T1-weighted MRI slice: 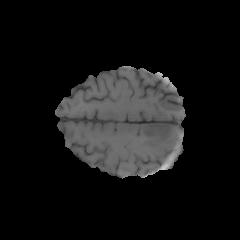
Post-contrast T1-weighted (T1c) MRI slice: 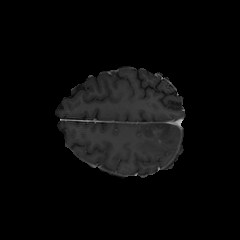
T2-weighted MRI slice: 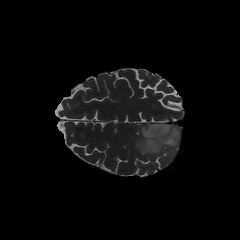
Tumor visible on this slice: yes